九年级 · 度量几何学
如图, $\triangle A B C \sim \triangle A^{\prime} B^{\prime} C^{\prime}, A D, B E$ 分别是 $\triangle A B C$ 的高和中线, $A^{\prime} D^{\prime}, B^{\prime} E^{\prime}$ 分别是 $\triangle A^{\prime} B^{\prime} C^{\prime}$ 的高和中线, 且 $A D=4, A^{\prime} D^{\prime}=3, B E=6$, 则 $B^{\prime} E^{\prime}$ 的长为 $(\quad)$

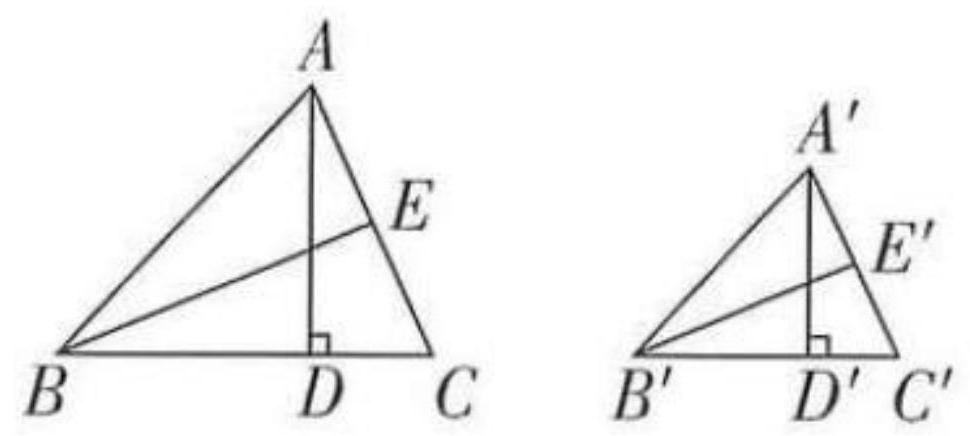
A. $\frac{3}{2}$
B. $\frac{5}{2}$
C. $\frac{7}{2}$
D. $\frac{9}{2}$

答案: D
解析: 由 $\triangle A B C \sim \triangle A^{\prime} B^{\prime} C^{\prime}$ 可知对应高、中线的比等于相似比, 即 $\frac{A D}{A^{\prime} D^{\prime}}=\frac{B E}{B^{\prime} E^{\prime}}$, 即 $\frac{4}{3}=\frac{6}{B^{\prime} E^{\prime}}$, 解得 $B^{\prime} E^{\prime}=\frac{9}{2}$.